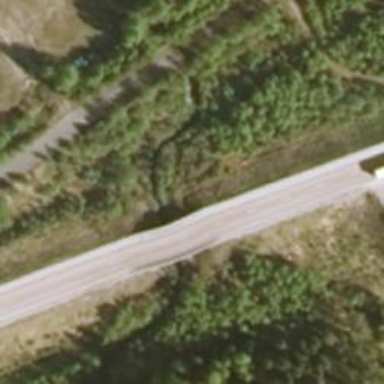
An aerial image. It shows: Bridge with asphalt surface carrying trunk highway.